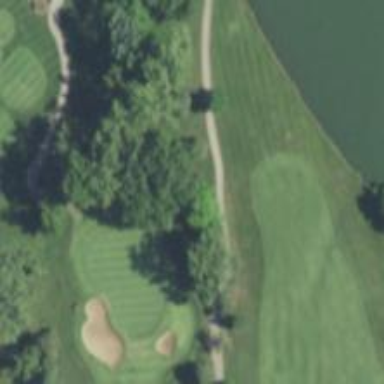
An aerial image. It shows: Path designated for golf carts.